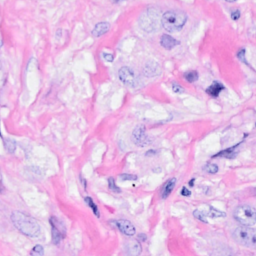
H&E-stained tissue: Breast